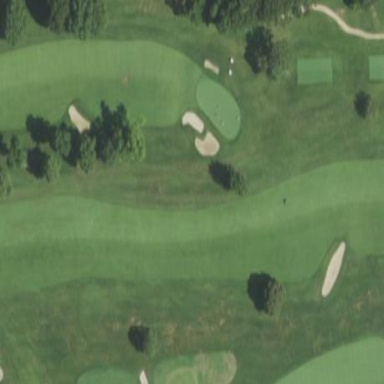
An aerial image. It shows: Golf fairway surrounded by grass.